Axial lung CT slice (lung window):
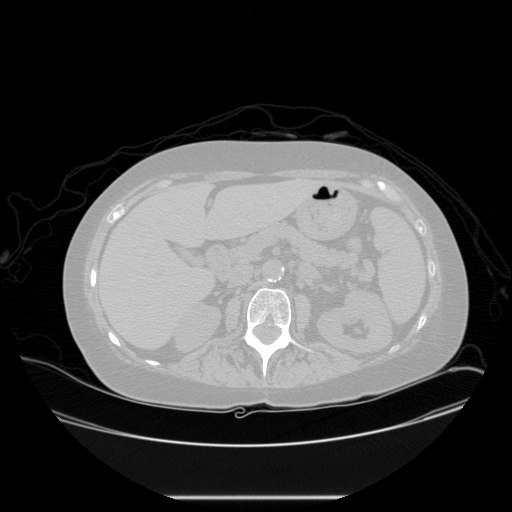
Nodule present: no